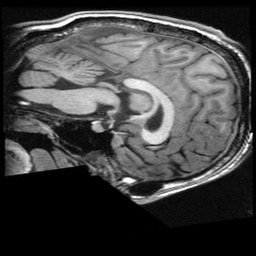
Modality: T1w
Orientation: sagittal
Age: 22
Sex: male